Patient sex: F
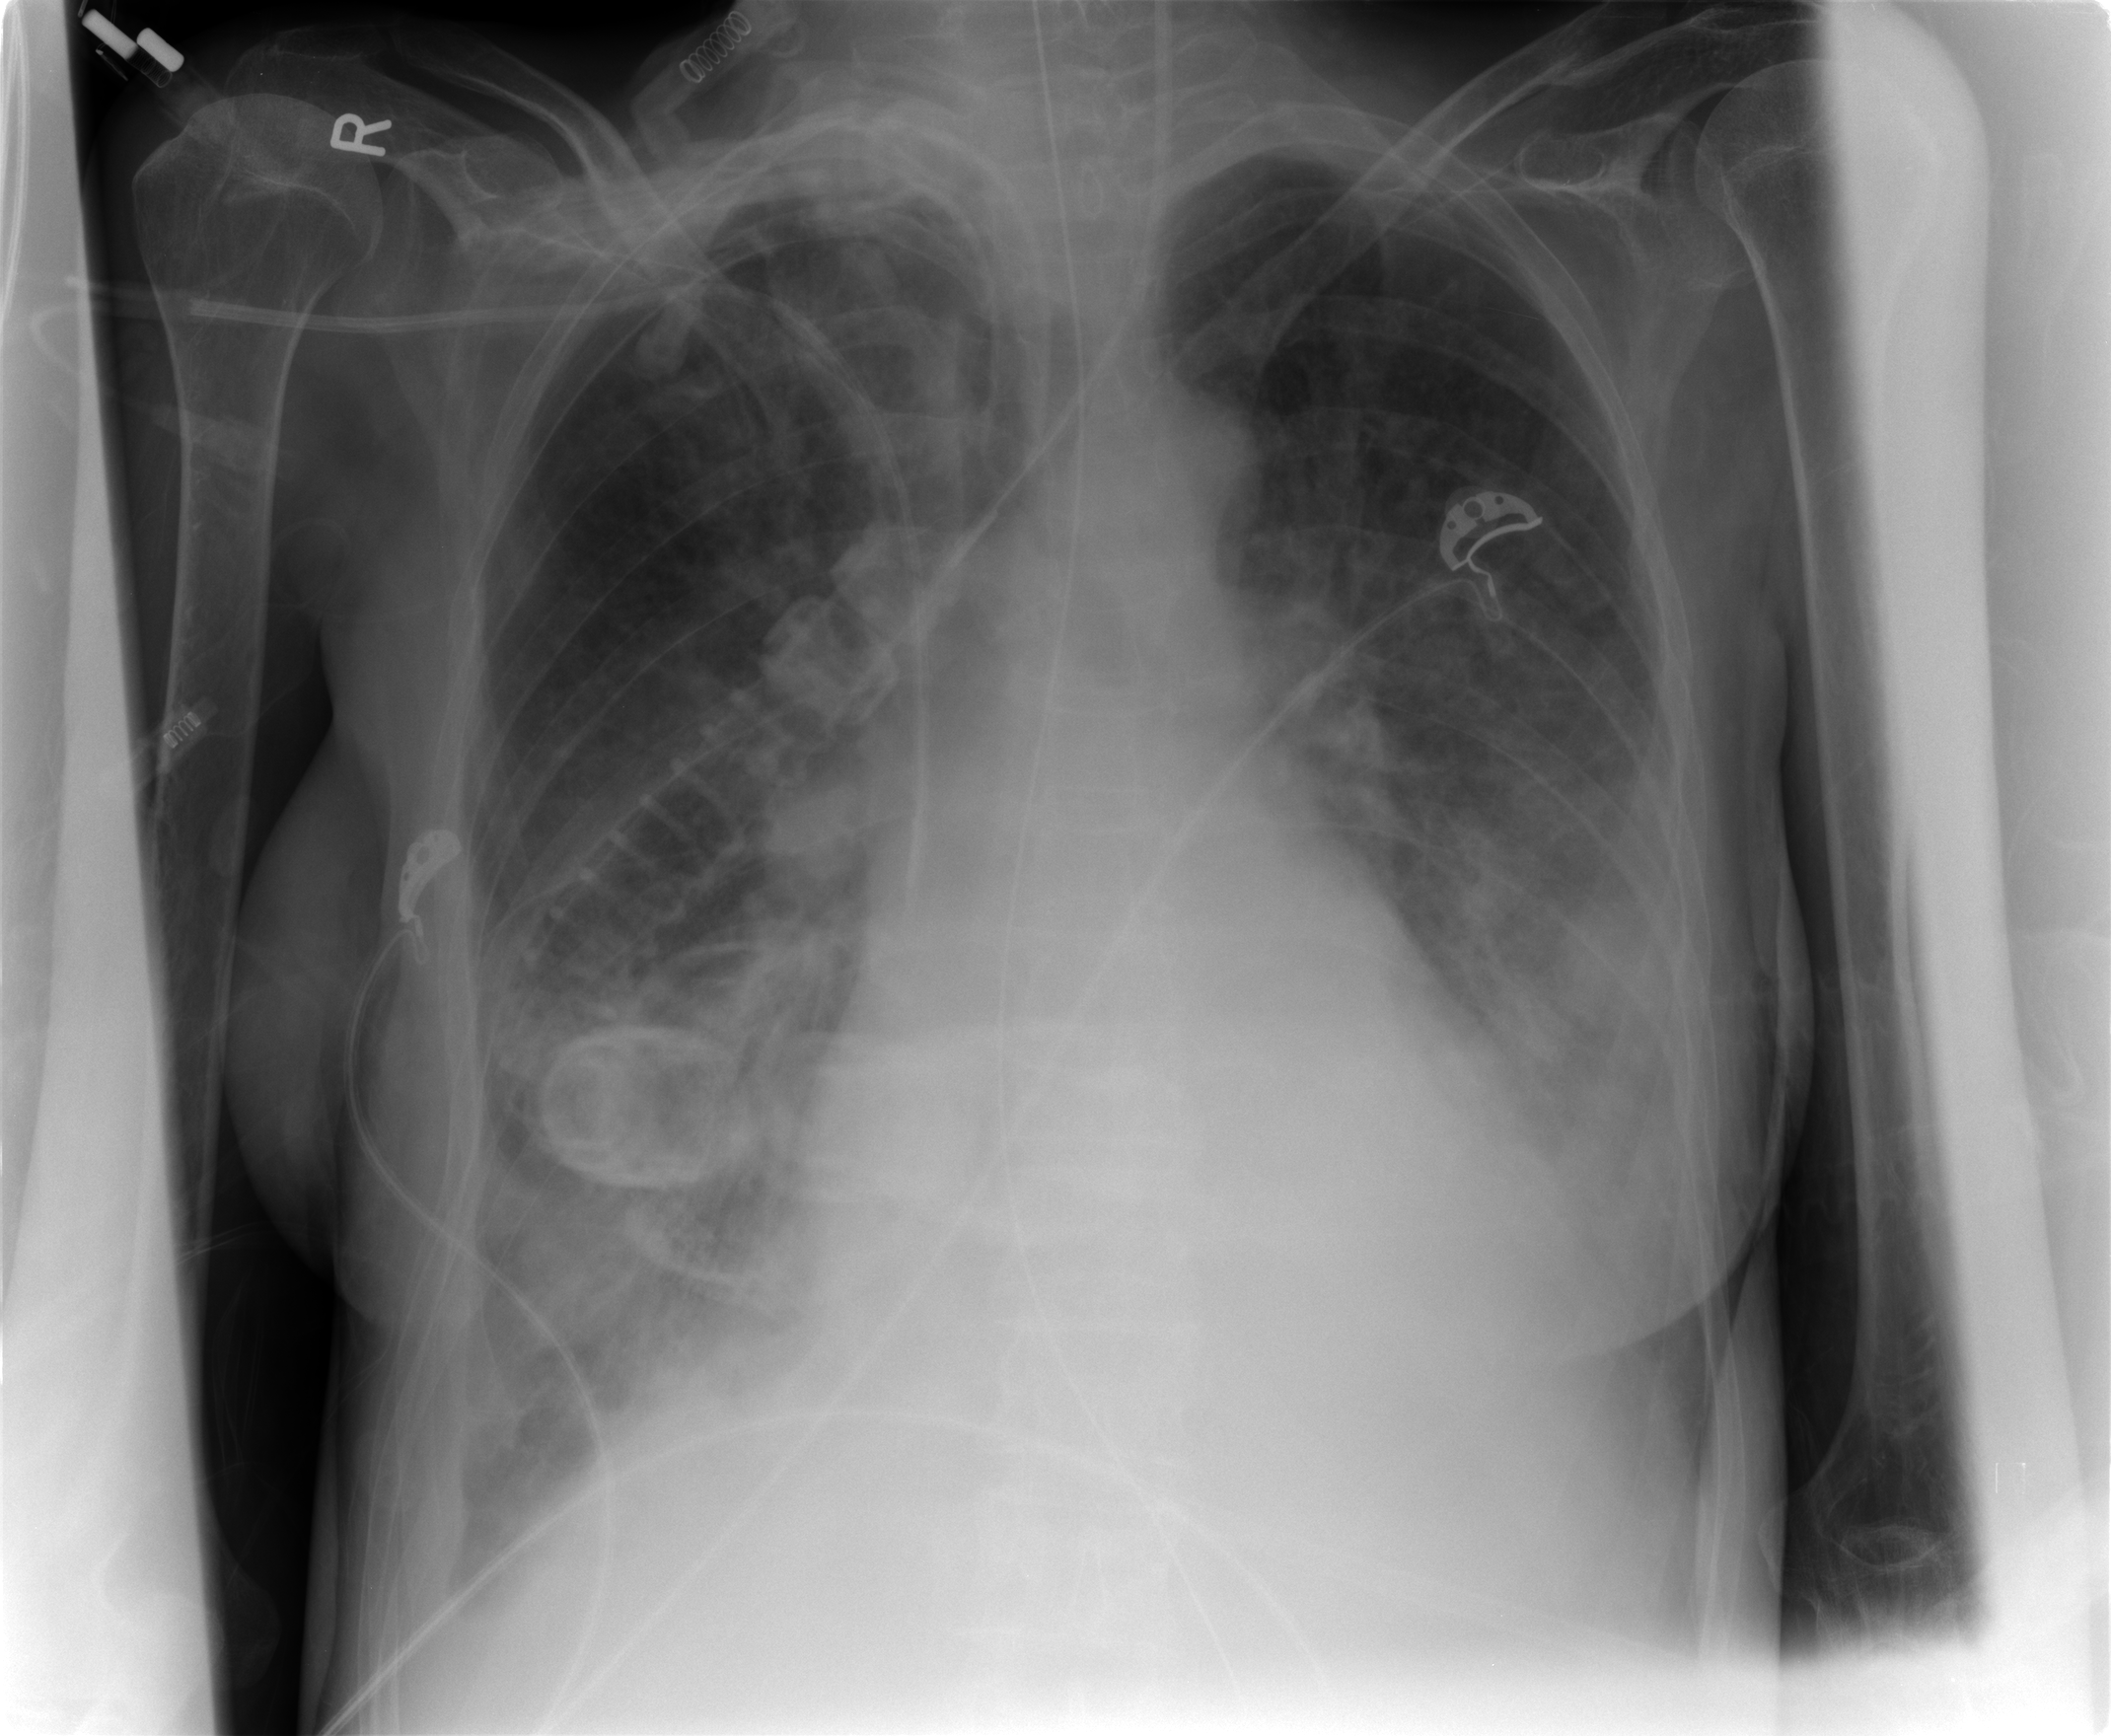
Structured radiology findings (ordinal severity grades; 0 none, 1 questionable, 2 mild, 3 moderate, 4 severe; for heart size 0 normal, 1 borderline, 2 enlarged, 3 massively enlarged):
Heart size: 2
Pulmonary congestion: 2
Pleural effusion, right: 2
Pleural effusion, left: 2
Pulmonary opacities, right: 3
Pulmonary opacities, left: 2
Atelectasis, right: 3
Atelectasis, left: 2